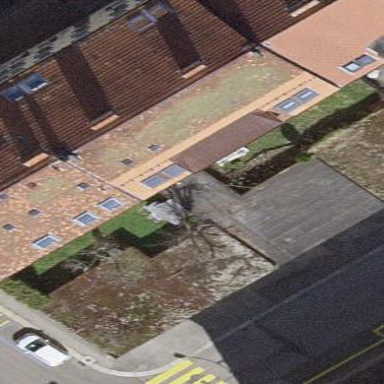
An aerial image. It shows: Flat roofed garages.